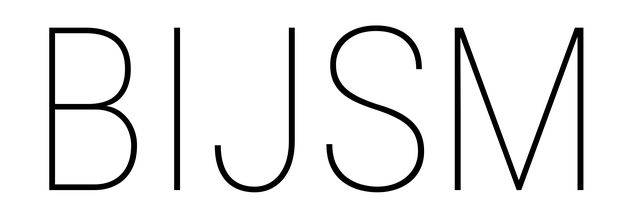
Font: Roboto_Condensed_Thin